Question: i have a web application in MVC which can share files which get stored in some sharePoint location and the link is shown in our appication. It is implemented as follows.
we are using form tag for the same.
'''
<form id ="addformupload" method="post" enctype="multipart/form-data"> some html tags here for implementing the form here </form> as below.
'''

we are using JQuery 'POST' for the same.
'''
var options = {
url: "../../DataService/SaveResources",
success: layoutService.SPfileUploadResponse
};
'''
i.e user can give a "'File Description'", and he has to browse the file which is to be uploaded.
It works absolutely fine, but when he give the file name as '<test>', it fails.
Pleae let me know the solution (if any)?
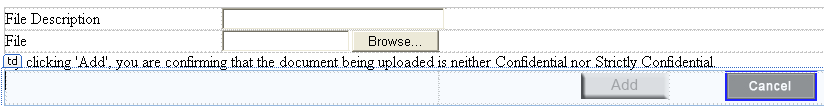
Answer: The .Net pipeline (I'm assuming that's whats in use here, with the mention of MVC and Sharepoint), disallows some characters that can be dangerous (such as the < and > characters, as those could be used for XSS).
Normally, this is a good thing to leave on. However, if you are absolutely sure you're handing character escaping correctly (If you use the @Model.Value syntax in Razor, or <%: syntax pre-razor, this is done for you), you can apply the '[ValidateInput(false)]' attribute to your action method, and it will then allow these unsafe characters.